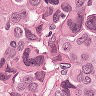
Metastatic tissue present: yes